【题型】填空题　【知识点】立体几何　【难度】easy
某同学在参加魔方实践课时，制作了一个工艺品，如图，该工艺品可以看成是一个球被一个棱长为 6 的正方体的六个面所截后剩余的部分，球心与正方体的中心重合，若其中一个截面圆的周长为 \(4\pi\)，则该球的表面积是 \underline{\quad\quad}.

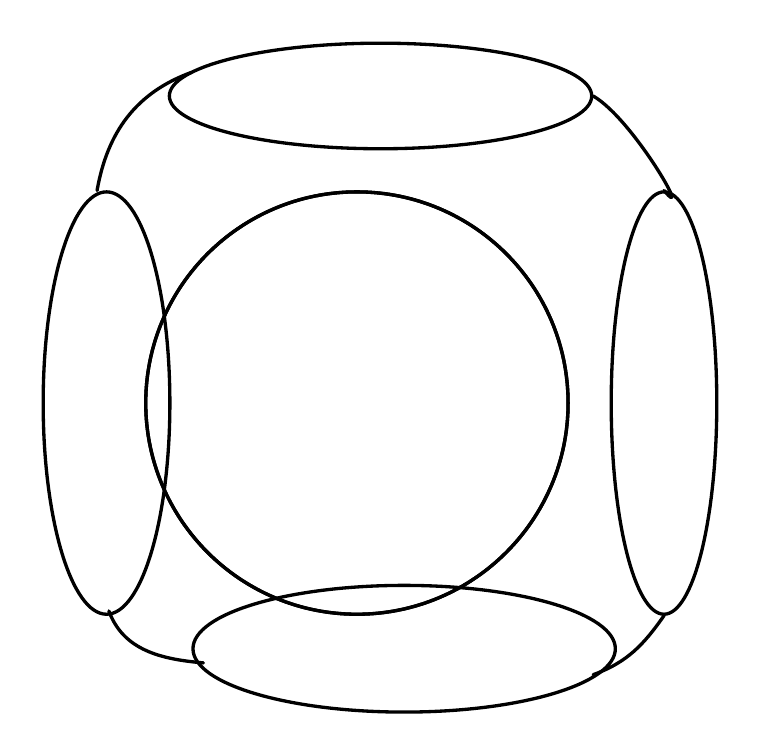
【解答】
【答案】\(52\pi\)

【知识点】球的截面的性质及计算、球的表面积的有关计算

【分析】画出球心截面图，分析求出球的半径求解即可.

【详解】球心的截面图如图，

则 \(OA = 3\)，由截面圆的周长为 \(4\pi\)，得 \(2\pi \cdot AB = 4\pi\)，
解得 \(AB = 2\)，球的半径是 \(\sqrt{OA^2 + AB^2} = \sqrt{3^2 + 2^2} = \sqrt{13}\)，
所以该球的表面积为 \(4\pi \times (\sqrt{13})^2 = 52\pi\).

故答案为：\(52\pi\).
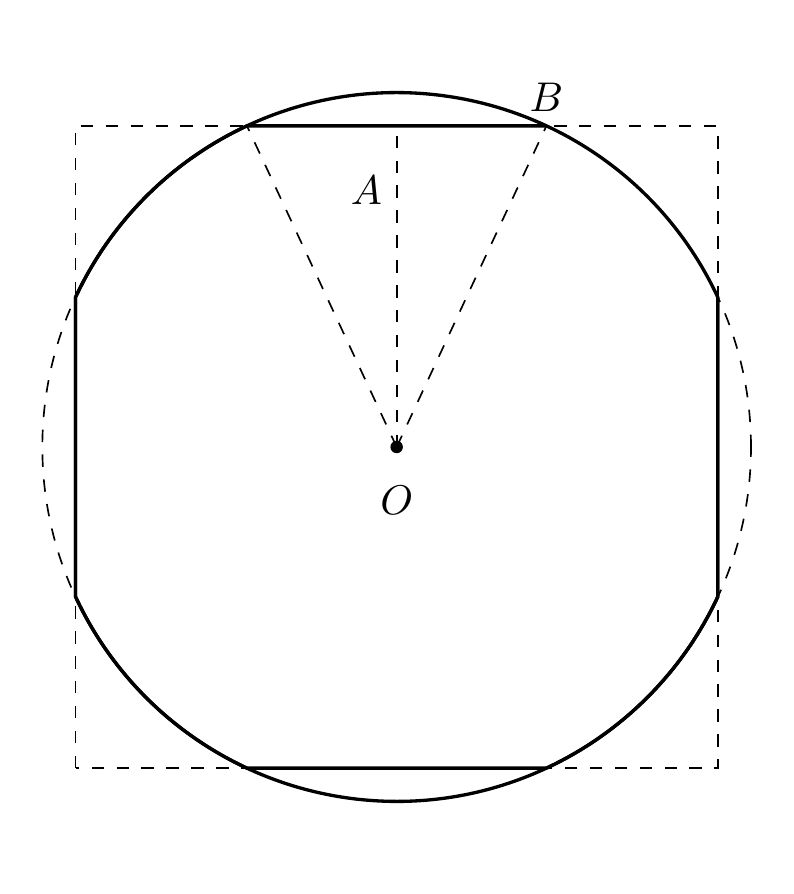